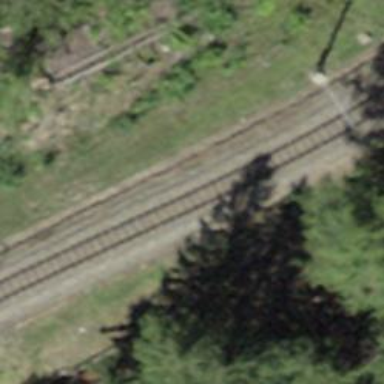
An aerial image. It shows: Narrow-gauge railway track with one electrified contact line.